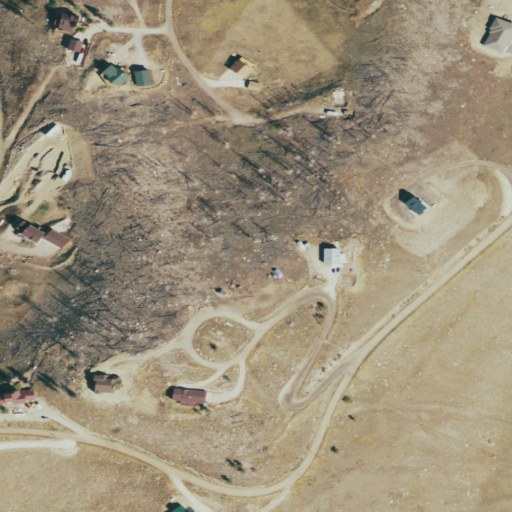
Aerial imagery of mountain in Colorado named Green Mountain containing shrub, open development, grassland, evergreen forest, medium intensity development, and low intensity development